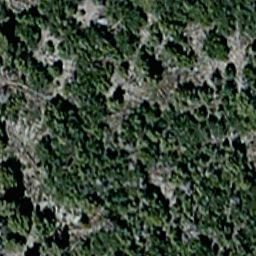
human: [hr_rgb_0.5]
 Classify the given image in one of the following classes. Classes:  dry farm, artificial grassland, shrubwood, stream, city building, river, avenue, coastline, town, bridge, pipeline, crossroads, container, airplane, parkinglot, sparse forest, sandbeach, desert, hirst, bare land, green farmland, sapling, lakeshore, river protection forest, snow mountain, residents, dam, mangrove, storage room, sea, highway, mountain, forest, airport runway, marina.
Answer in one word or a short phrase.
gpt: sparse forest